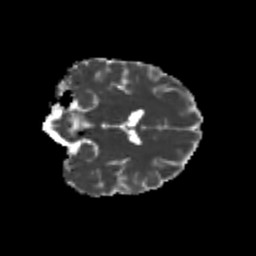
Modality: MD
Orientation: coronal
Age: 19
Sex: female
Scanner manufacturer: siemens
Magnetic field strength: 3 T
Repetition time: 3.5 s
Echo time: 0.104 s